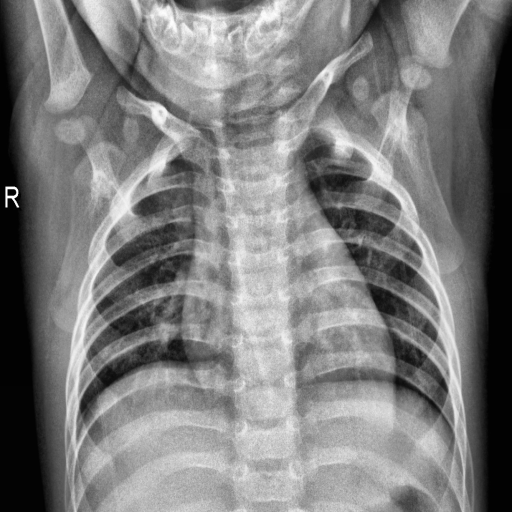
Finding: NORMAL